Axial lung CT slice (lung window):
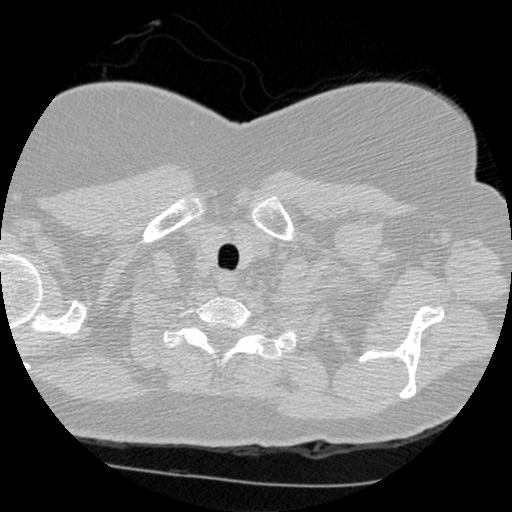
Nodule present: no